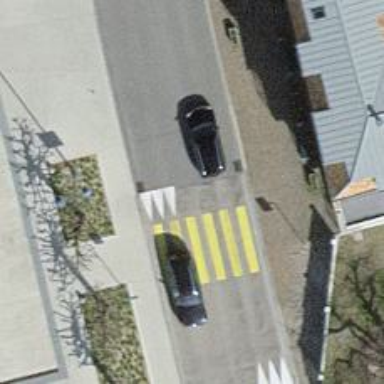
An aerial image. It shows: Traffic calming hump on the road.